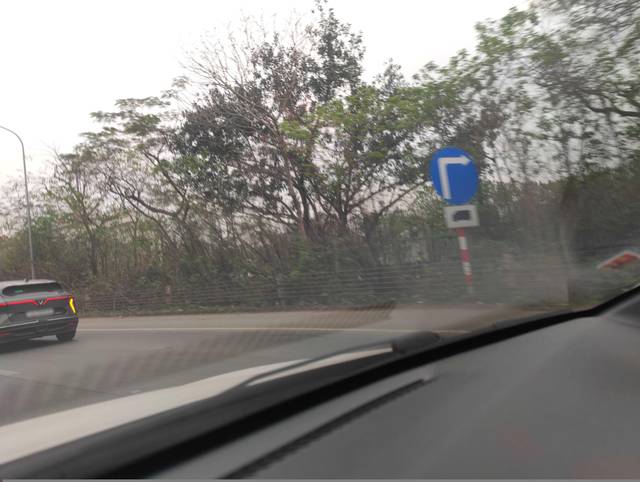
Region: Vietnam
Coordinates: 21.003, 105.778